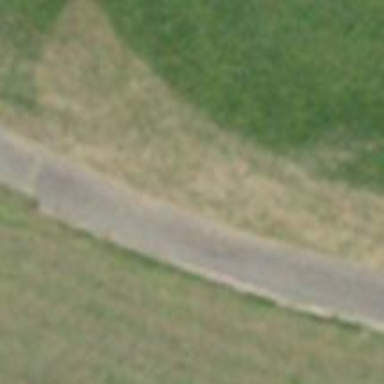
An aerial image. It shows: Track with grade1 tracktype.